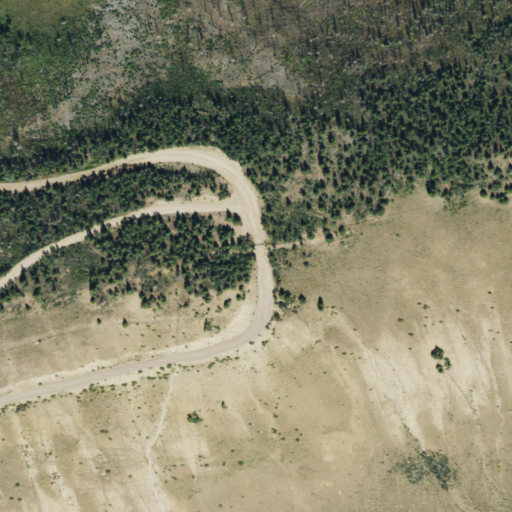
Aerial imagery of mountain in Colorado named River Hill containing grassland, evergreen forest, shrub, mixed forest, deciduous forest, and woody wetlands